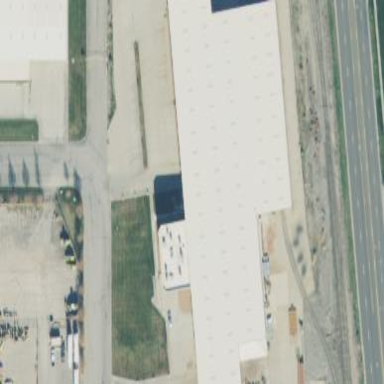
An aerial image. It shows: Manufacturing building.